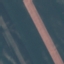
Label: AnnualCrop